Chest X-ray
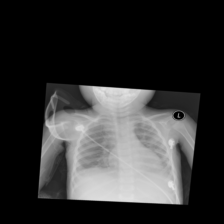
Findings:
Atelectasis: positive
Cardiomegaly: negative
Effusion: negative
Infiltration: positive
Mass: negative
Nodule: negative
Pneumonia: negative
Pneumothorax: negative
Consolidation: negative
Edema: negative
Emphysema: negative
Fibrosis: negative
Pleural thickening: negative
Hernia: negative